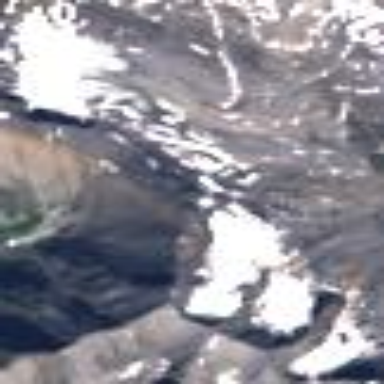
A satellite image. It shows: Stunning view of glacier.